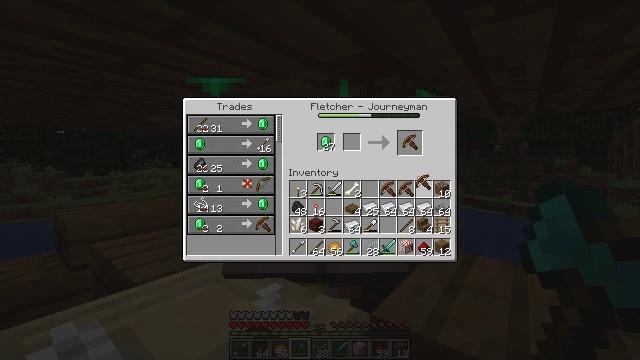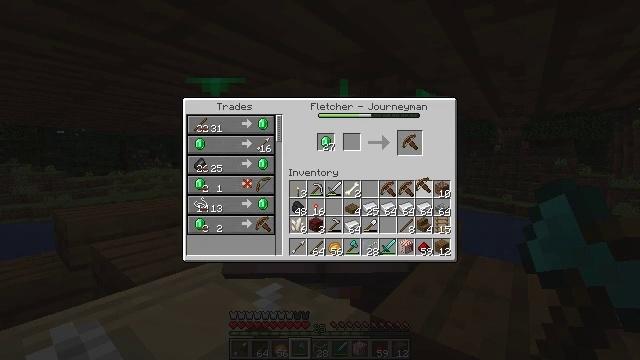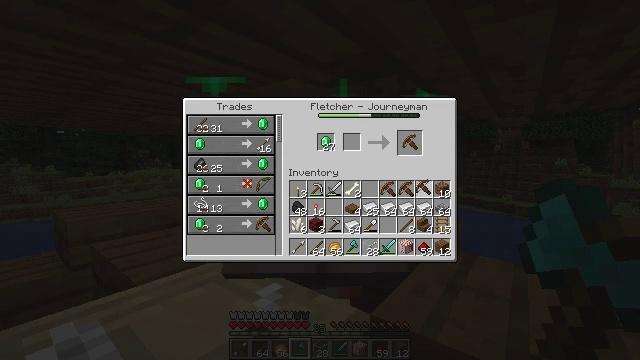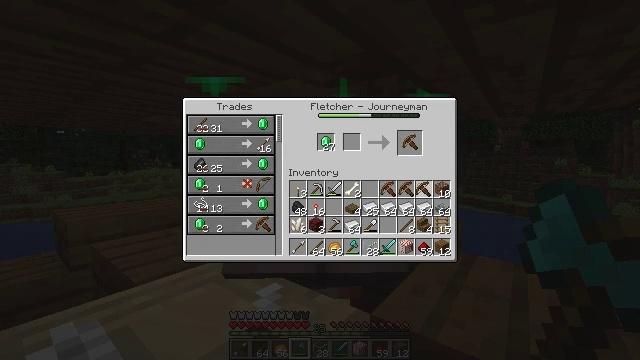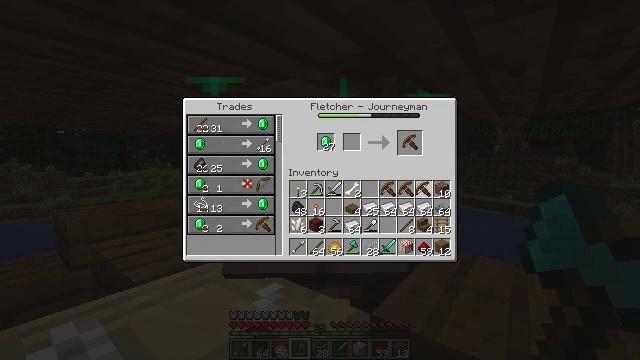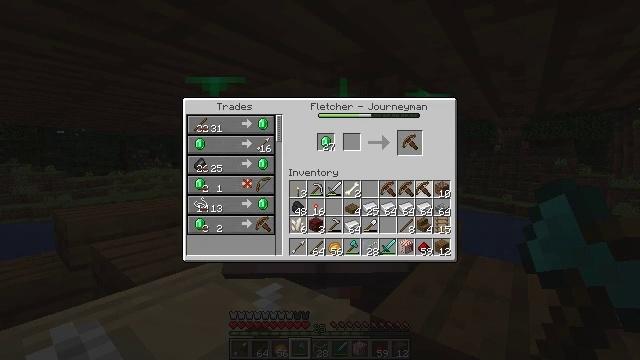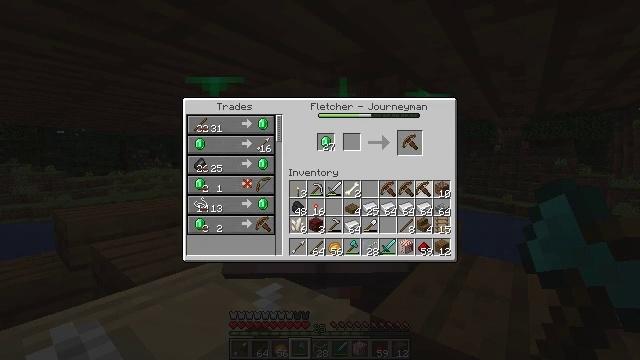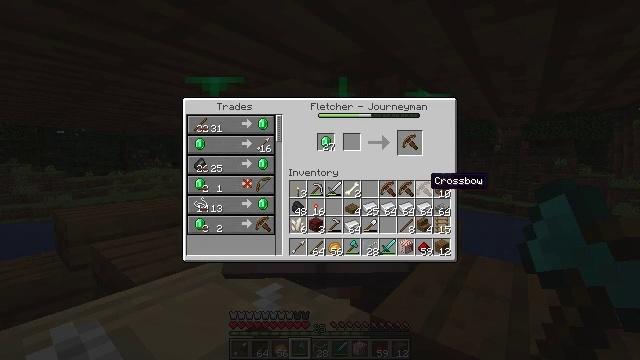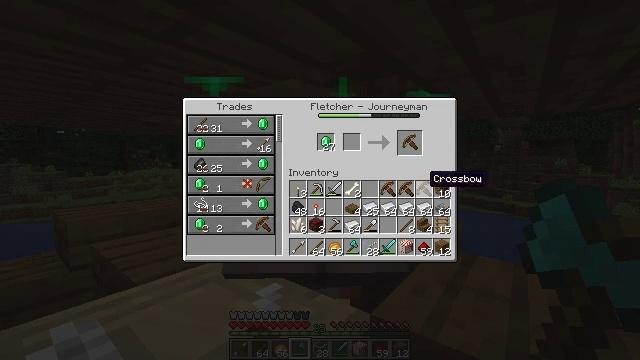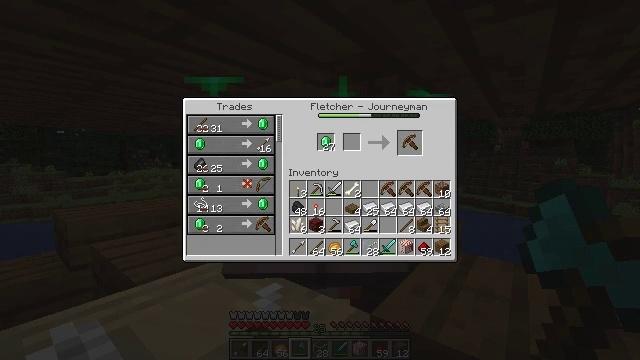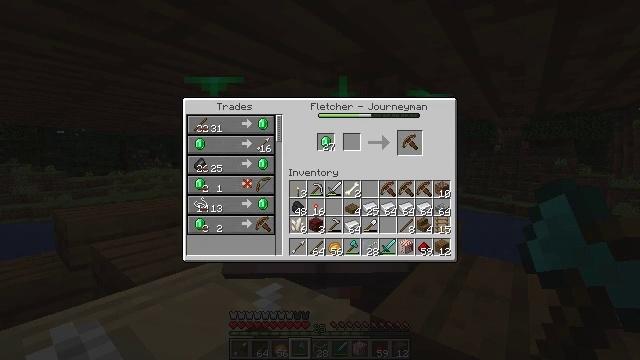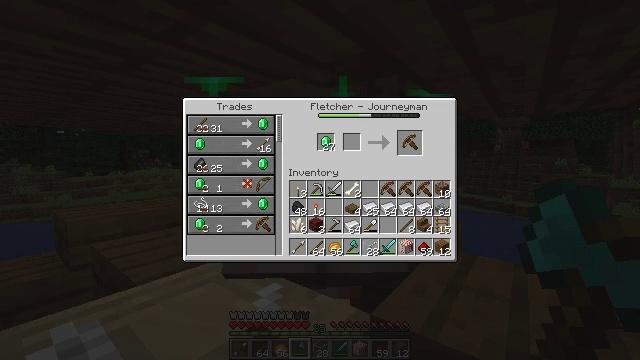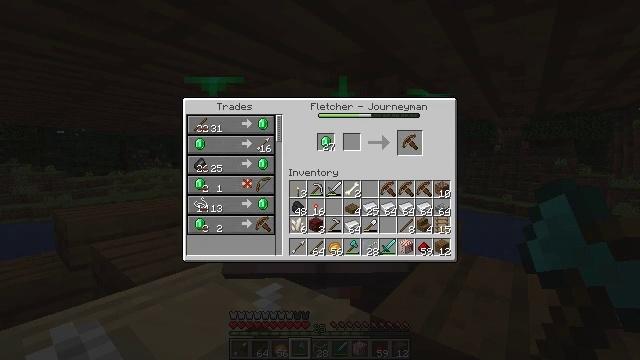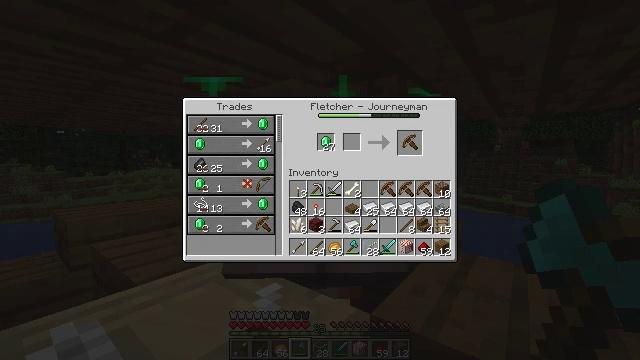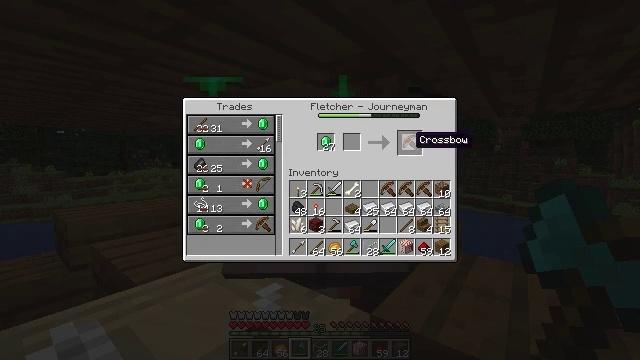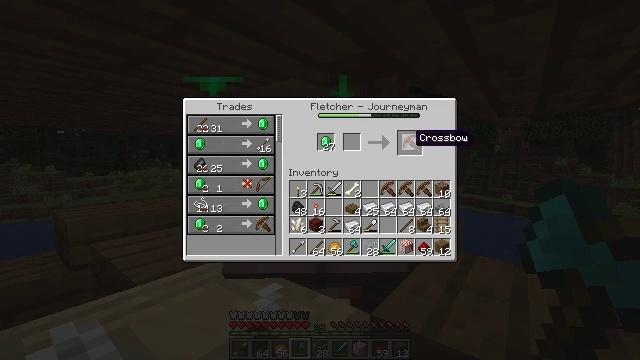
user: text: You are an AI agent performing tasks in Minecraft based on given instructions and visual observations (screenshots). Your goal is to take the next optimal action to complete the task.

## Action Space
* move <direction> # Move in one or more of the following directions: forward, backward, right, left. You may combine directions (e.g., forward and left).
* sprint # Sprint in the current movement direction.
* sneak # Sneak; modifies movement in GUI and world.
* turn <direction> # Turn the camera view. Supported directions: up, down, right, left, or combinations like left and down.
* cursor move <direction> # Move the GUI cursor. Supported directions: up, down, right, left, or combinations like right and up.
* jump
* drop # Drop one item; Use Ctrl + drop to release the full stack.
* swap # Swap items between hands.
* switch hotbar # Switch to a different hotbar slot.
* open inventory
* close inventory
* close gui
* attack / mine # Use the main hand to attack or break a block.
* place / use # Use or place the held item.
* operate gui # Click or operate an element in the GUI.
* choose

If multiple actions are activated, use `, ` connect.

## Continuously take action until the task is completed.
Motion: motion action
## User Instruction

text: Make a crossbow in the crafting table.
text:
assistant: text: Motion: no_op
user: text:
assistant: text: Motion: no_op
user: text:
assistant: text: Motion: operate gui
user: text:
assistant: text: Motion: operate gui
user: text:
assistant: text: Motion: operate gui
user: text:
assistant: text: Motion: operate gui
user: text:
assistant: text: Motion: no_op
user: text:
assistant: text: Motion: no_op
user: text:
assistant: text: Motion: cursor move left and up
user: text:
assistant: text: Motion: cursor move up
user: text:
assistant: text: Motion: no_op
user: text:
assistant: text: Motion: no_op
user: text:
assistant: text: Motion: no_op
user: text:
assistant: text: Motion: no_op
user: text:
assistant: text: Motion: no_op
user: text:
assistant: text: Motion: no_op
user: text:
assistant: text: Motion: operate gui
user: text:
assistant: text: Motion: operate gui
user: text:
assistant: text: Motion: operate gui
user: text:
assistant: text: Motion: cursor move left and down, operate gui
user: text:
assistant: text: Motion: cursor move left and down
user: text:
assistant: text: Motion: no_op
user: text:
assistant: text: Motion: no_op
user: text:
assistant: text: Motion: no_op
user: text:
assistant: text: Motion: no_op
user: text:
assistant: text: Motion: no_op
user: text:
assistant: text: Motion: no_op
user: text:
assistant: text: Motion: no_op
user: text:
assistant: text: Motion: no_op
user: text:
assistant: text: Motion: operate gui